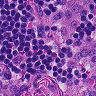
Metastatic tissue present: yes